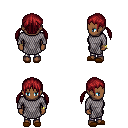
a pixel art fantasy rpg character, female body template, human, dark skin, chain mail, metal pants, brunette twin-tailed hairstyle, bracelets, brown slippers, four views (front, back, left, right), 2x2 character sprite sheet, small pixel art, hard edges, no anti-aliasing